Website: bh-photo
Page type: store-pickup
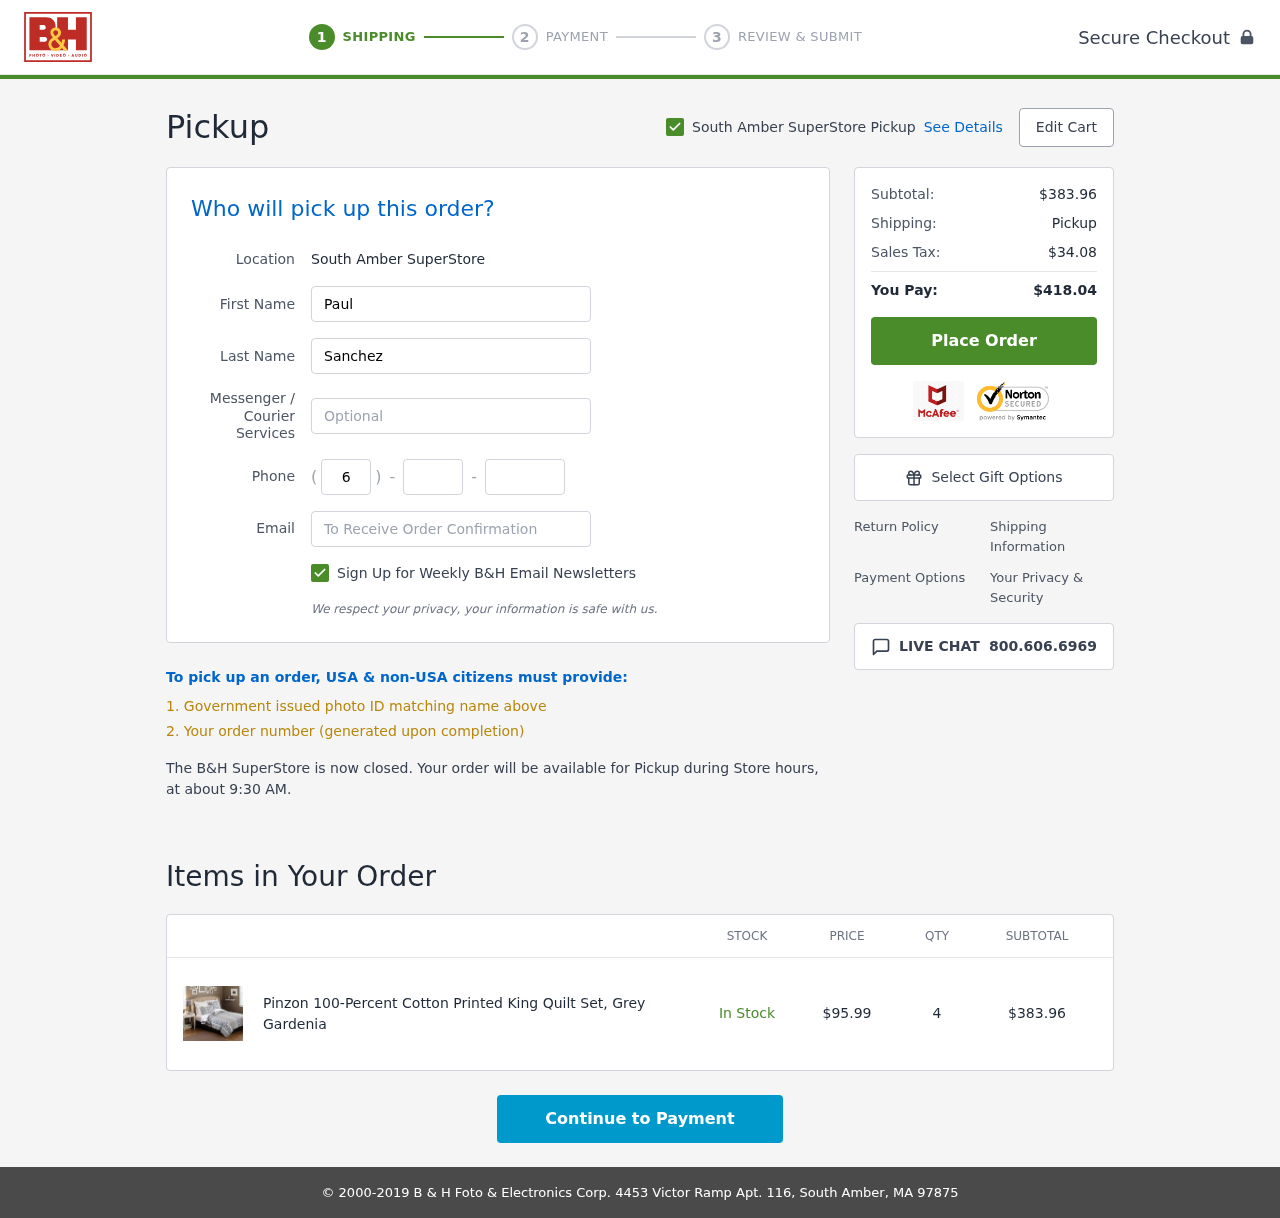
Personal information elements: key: PII_EMAIL
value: paul_sanchez@hotmail.com
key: PII_FIRSTNAME
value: Paul
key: PII_LASTNAME
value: Sanchez
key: PII_LOCATION1_CITY
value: South Amber SuperStore Pickup
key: PII_LOCATION1_CITY
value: South Amber SuperStore
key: PII_PHONE_AREA
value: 625
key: PII_PHONE_PREFIX
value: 344
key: PII_PHONE_SUFFIX
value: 1776
Product elements: key: PRODUCT1_NAME
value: Pinzon 100-Percent Cotton Printed King Quilt Set, Grey Gardenia
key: PRODUCT1_PRICE
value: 95.99
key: PRODUCT1_QUANTITY
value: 4
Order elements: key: ORDER_SUBTOTAL
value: $383.96
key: ORDER_TAX
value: $34.08
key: ORDER_TOTAL
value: $418.04